Question: I am currently in the process of trying to build out a hierarchy view of users. My end goal is to generate the view using <URL>
or something similar.
The difficulty lies in how the JSON objects used to generate the hierarchy are given. This is a sample response (this response can be much bigger), where pid is the parent id and depth is the distance from the first parent.
'''
response = [
{uid: "abc", pid: null, depth: 1, parent: true},
{uid: "def", pid: "abc", depth: 2, parent: false},
{uid: "ghi", pid: "abc", depth: 2, parent: true},
{uid: "jkl", pid: "ghi", depth: 3, parent: false},
{uid: "mno", pid: "ghi", depth: 3, parent: false},
]
'''
To explain the above response better, here is the visual hierarchy view of it:
<URL>

A lot of the answers and solutions I've seen so far utilize JSON with children nested in each one. Is it possible to generate the view using the json model above?
Any help or insight would be much appreciated! Thanks!
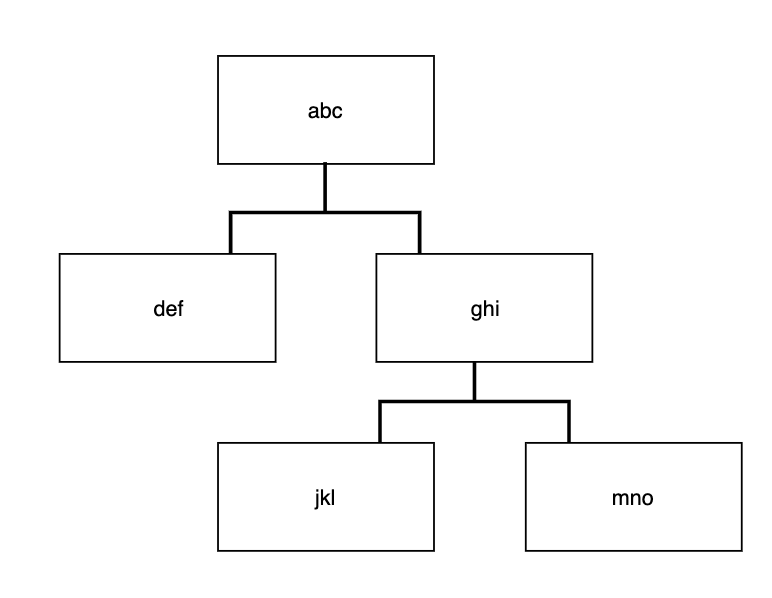
Answer: First, you need to convert your self-reference table to a hierarchical table (tree). I suggest you use a <URL> to do this since you will be able to reuse this pipe in other places.
You can use Reactgular's code, my code from the <URL> thread, or write your own code. I create my 'converter' pipe with Reactgular's code:
'''
import { Pipe, PipeTransform } from '@angular/core';
@Pipe({
name: 'converter'
})
export class ConverterPipe implements PipeTransform {
transform(array: any[], id: string = 'uid', parentId: string = 'pid'): any[] {
const map = array.reduce(
(acc, node) => ((node.items = []), (acc[node[id]] = node), acc),
{}
);
return Object.values(map)
.map(
node => (node[parentId] && map[node[parentId]].items.push(node), node)
)
.filter(node => node[parentId] === null);
}
}
'''
Don't forget to add it to the 'declaration' section of your module:
'''
import { ConverterPipe } from './converter.pipe';
@NgModule({
declarations: [
ConverterPipe
]
})
export class AppModule { }
'''
Now, you can create your component template and use the approach from the <URL>. Based on the provided CodePen code, your Angular markup may look as the following:
'''
<div class="hv-wrapper">
<ng-template #Item let-item>
<ng-container *ngIf="!item.items.length; else Component">
<p>{{ item.uid }}</p>
</ng-container>
<ng-template #Component>
<div class="hv-item">
<div class="hv-item-parent">
<p>{{ item.uid }}</p>
</div>
<div class="hv-item-children">
<div class="hv-item-child" *ngFor="let child of item.items">
<ng-container
*ngTemplateOutlet="Item; context: { $implicit: child }"
></ng-container>
</div>
</div>
</div>
</ng-template>
</ng-template>
<ng-container *ngFor="let child of response | converter"
><ng-container
*ngTemplateOutlet="Item; context: { $implicit: child }"
></ng-container
></ng-container>
</div>
'''
Here, 'response' is your original array:
'''
export class AppComponent {
response = [
{ uid: 'abc', pid: null, depth: 1, parent: true },
{ uid: 'def', pid: 'abc', depth: 2, parent: true },
{ uid: 'ghi', pid: 'abc', depth: 2, parent: false },
{ uid: 'jkl', pid: 'ghi', depth: 3, parent: false },
{ uid: 'mno', pid: 'ghi', depth: 3, parent: false }
];
}
'''
Don't forget to use the CodePen SASS styles in your project.
After this, you will a graph like:
<URL>
This is a <URL> that demonstrates this approach in action.